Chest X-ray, PA view. Patient: 50 years old, sex F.
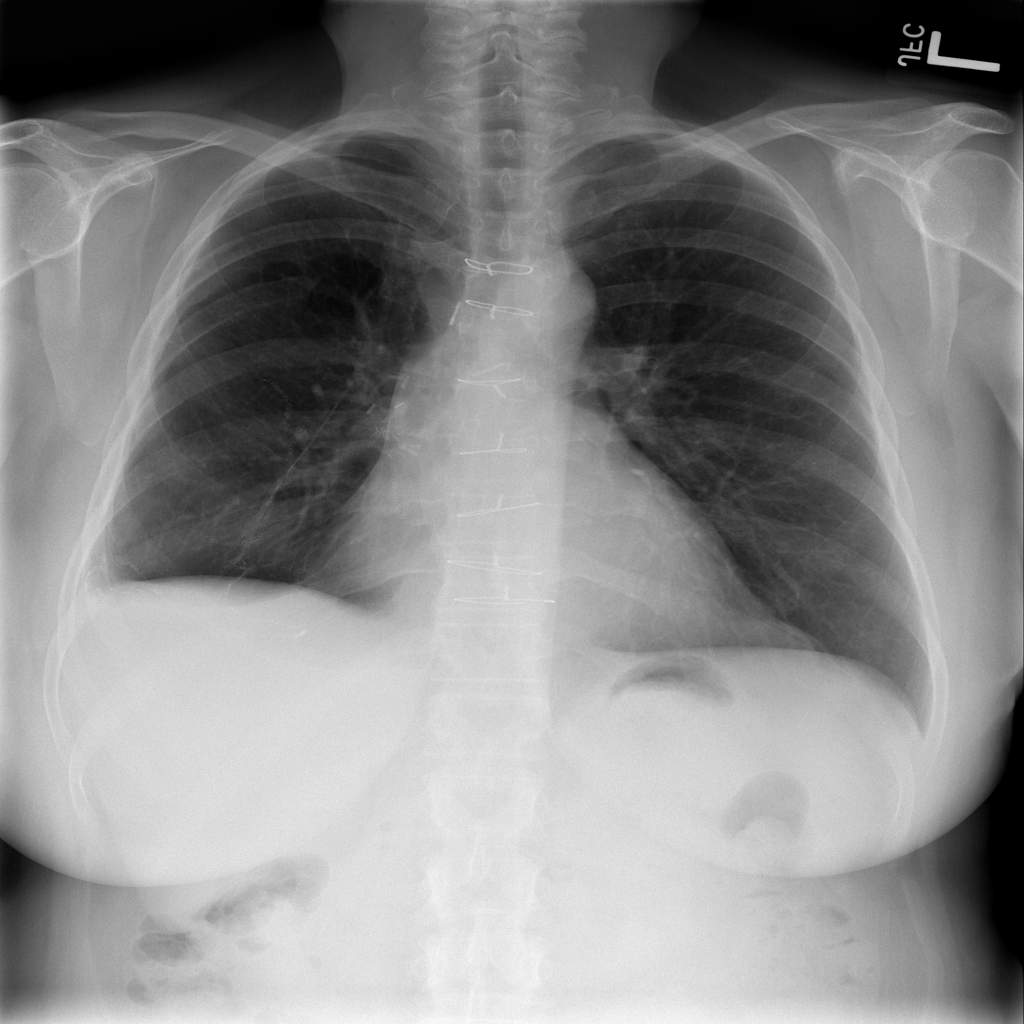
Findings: No Finding